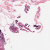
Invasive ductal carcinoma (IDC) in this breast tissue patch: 0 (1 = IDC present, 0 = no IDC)